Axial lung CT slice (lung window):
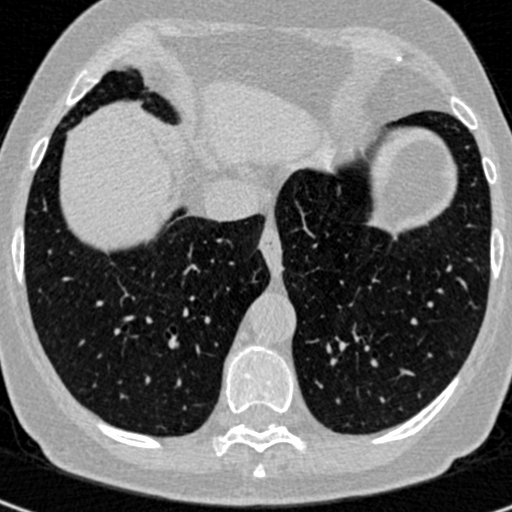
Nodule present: no